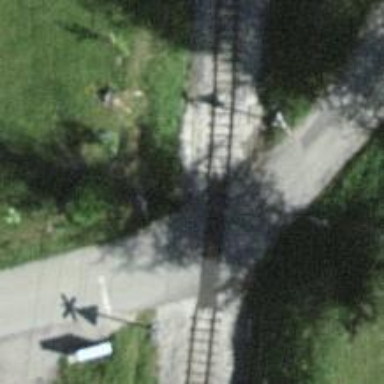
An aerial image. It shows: Level crossing with both lights and saltire in place.